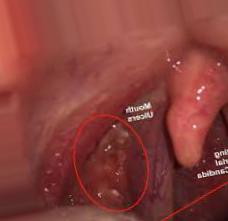
Condition: Mouth Ulcer